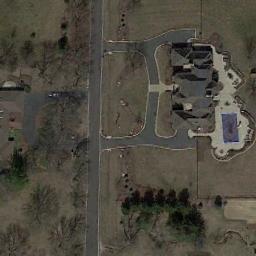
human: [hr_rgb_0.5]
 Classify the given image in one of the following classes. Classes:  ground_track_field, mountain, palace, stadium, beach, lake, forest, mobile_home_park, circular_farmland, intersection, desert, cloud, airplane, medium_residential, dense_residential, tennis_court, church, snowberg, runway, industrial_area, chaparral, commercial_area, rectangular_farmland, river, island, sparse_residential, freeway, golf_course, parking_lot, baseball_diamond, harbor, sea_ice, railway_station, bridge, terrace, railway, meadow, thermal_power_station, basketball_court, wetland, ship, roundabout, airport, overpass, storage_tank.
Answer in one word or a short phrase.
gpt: sparse_residential